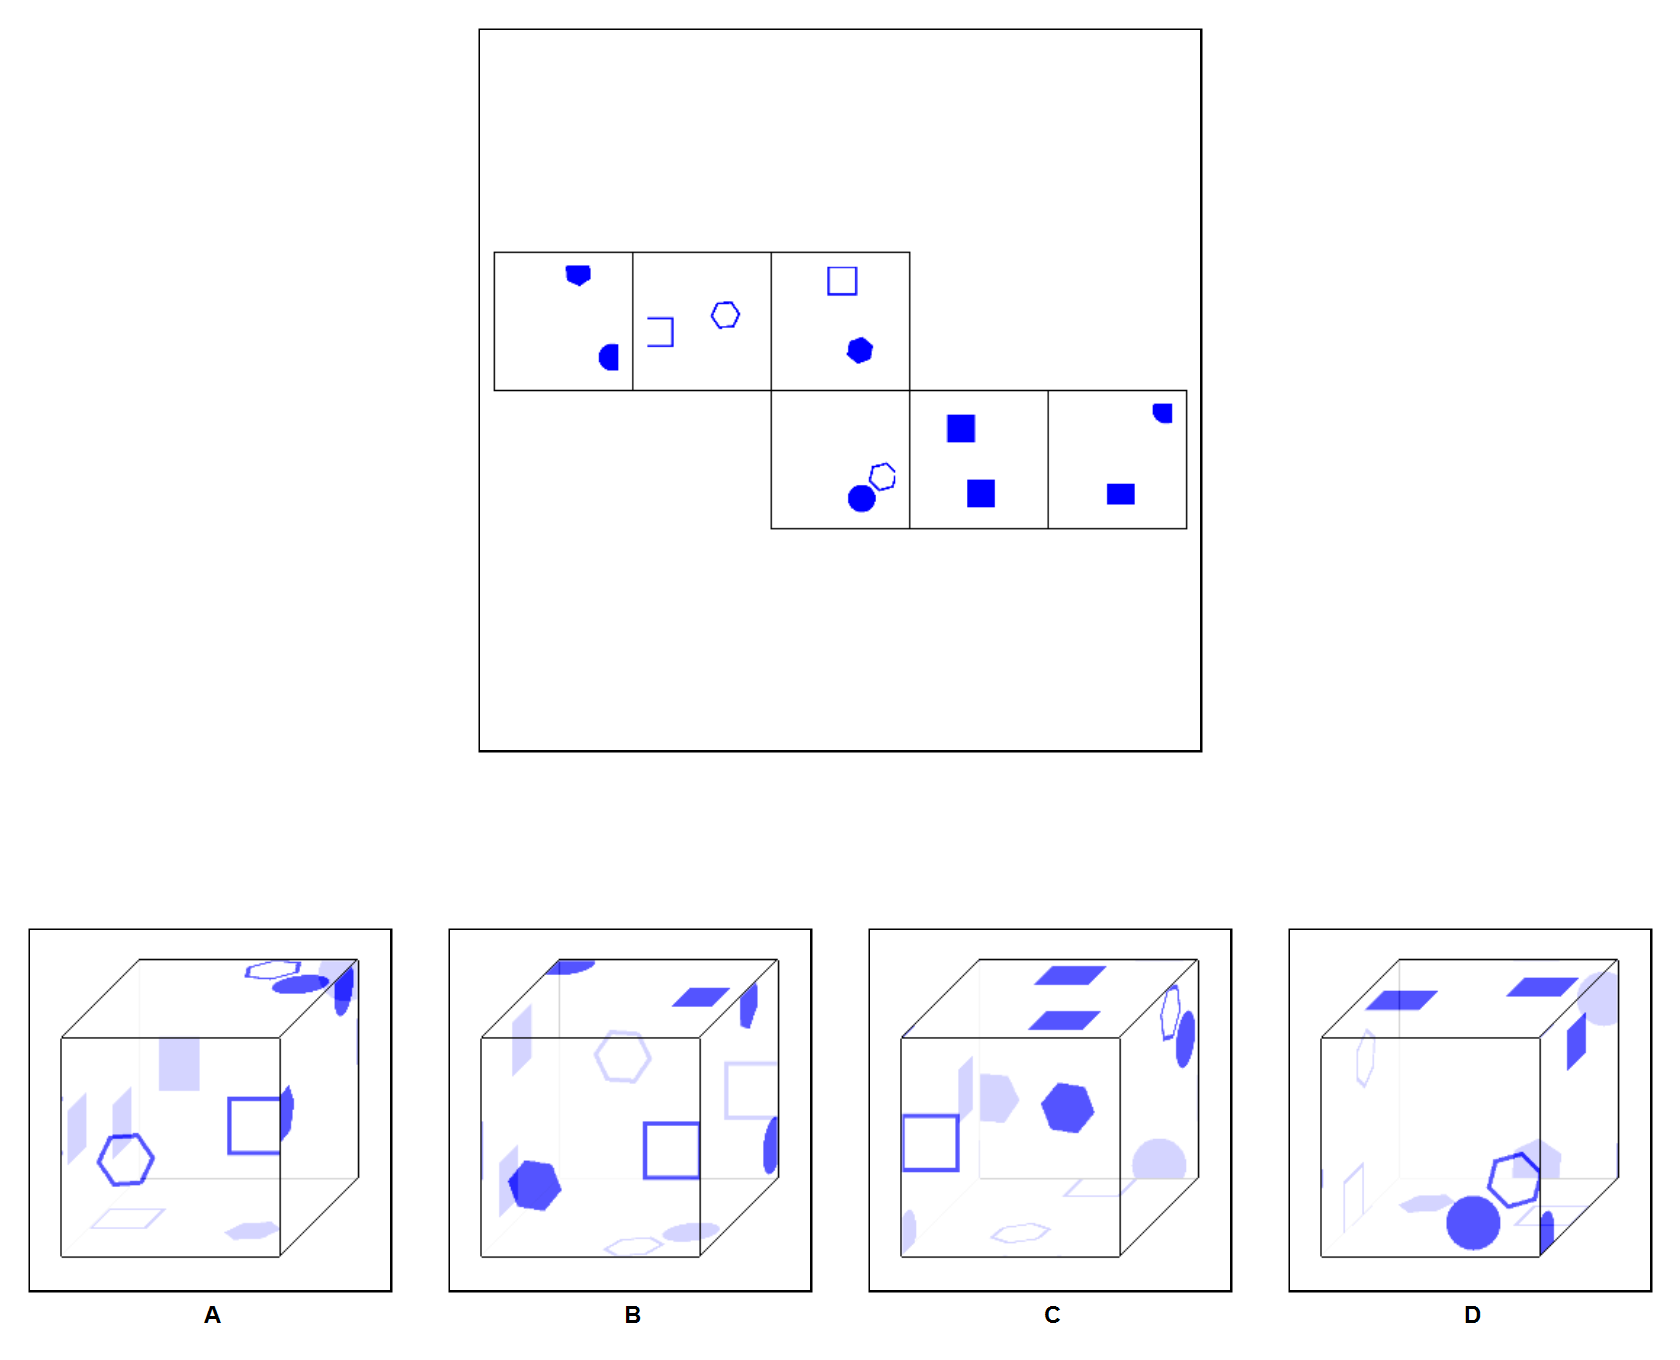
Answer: C